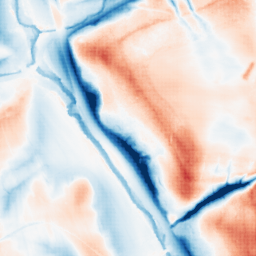
Category: classical
Decomposition family: gaussian_anisotropic
Decomposition parameters: sigma_x: 20
sigma_y: 10
Upsampling method: sinc_blackman
Upsampling parameters: scale: 8
kernel_size: 16
Upsampling scale: 8